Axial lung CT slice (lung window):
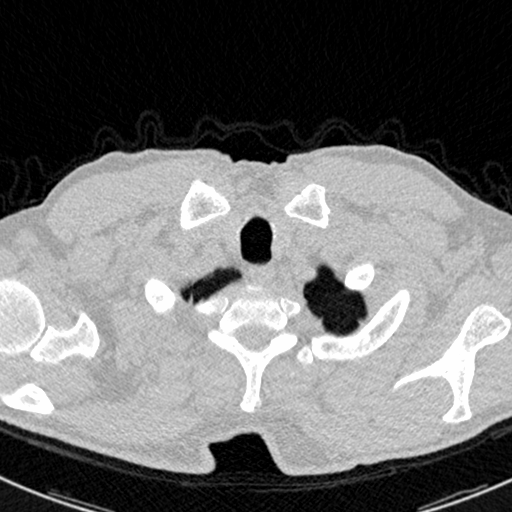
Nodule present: no